Question: <URL>

I never understood the real usage of the 'Control' , 'type','key' usages of this class.
In general Ive always used with : 'this , GetType() , "xx"'
but now I truly want to understand .
---
msdn :
: " the control that is registering the client script"
.
: "the type of the client script block"
: "a unique indentifier"
Can I have please , a life scenario in which I have to play with those params ?
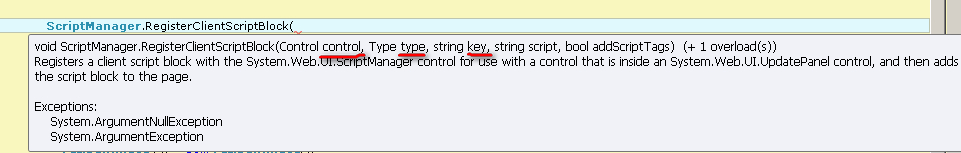
Answer: the most important part is Control
which control in html tags you want to register the script
for example if you have user control and you want to run the script just for that use this line
'''
ScriptManager.RegisterStartupScript(this, this.GetType(), "alertscript", "document.getElementById('userControl_h1TAG')", true);
'''
but when you want to register the block and script to all part of that use this line in CS code of user-control :
'''
ScriptManager.RegisterStartupScript(this.Page, this.Page.GetType(), "alertscript", "document.getElementById('page_h1TAG')", true);
'''